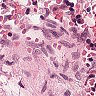
Metastatic tissue present: no